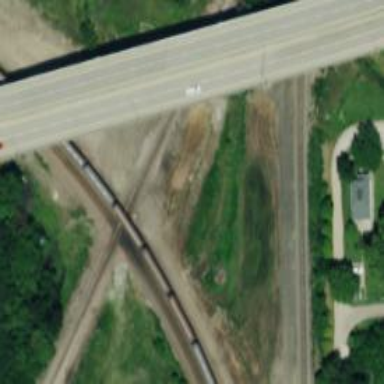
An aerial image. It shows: Junction on the railway.